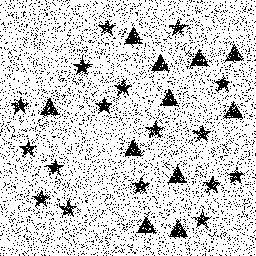
Squares: 0
Triangles: 11
Stars: 17
Total shapes: 28